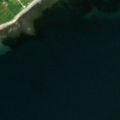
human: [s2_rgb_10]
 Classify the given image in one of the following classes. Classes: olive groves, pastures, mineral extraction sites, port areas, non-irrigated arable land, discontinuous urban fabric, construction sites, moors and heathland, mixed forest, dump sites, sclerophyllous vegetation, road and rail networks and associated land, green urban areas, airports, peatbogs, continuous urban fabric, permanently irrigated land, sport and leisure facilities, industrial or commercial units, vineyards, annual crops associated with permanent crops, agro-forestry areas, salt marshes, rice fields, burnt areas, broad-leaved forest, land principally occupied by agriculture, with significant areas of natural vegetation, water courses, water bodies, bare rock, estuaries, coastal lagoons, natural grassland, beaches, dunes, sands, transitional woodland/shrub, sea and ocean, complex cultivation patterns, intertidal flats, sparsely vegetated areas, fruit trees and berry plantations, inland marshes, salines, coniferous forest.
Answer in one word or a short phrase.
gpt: non-irrigated arable land, sea and ocean